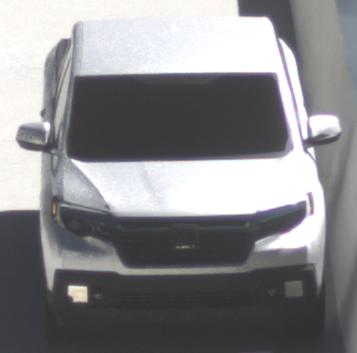
Make: Honda
Model: Ridgeline
Detailed model: Gen. 2
Model produced from: 2016
Model produced until: 2020
Doors: 4
Color: white
Road condition: dry road
Daytime: midday
Contrast: high contrast